Field crop: maize
Growth stage: 1
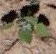
Species: chenopodium